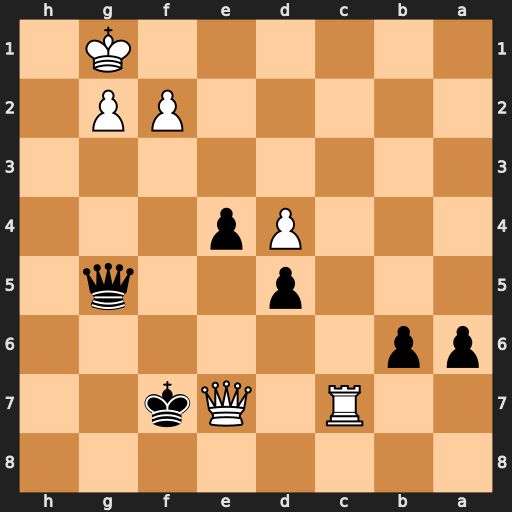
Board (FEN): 8/2R1Qk2/pp6/3p2q1/3Pp3/8/5PP1/6K1
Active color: b
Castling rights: -
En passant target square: -
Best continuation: Qxe7 Rxe7+ Kxe7